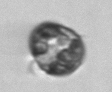
Label: Mesodinium